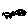
Label: cat